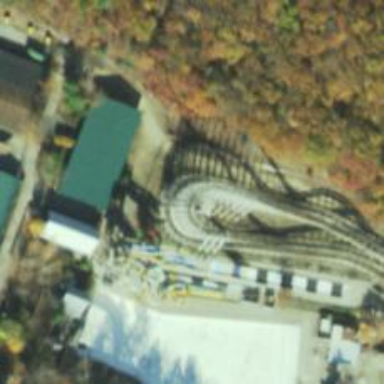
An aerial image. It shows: Narrow-gauge railway running through amusement park with roller coaster.